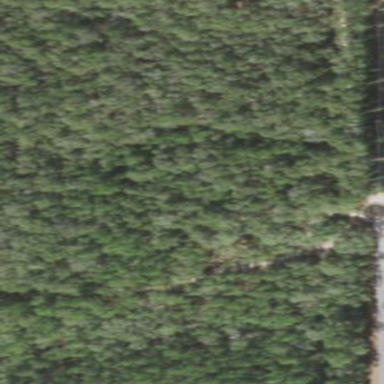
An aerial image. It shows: Forest area dominated by needle-leaved trees.